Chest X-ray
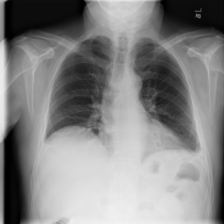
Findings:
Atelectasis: negative
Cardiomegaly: negative
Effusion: negative
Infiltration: negative
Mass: negative
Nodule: negative
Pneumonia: negative
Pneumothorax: negative
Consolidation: negative
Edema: negative
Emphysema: negative
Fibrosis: negative
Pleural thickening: negative
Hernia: negative